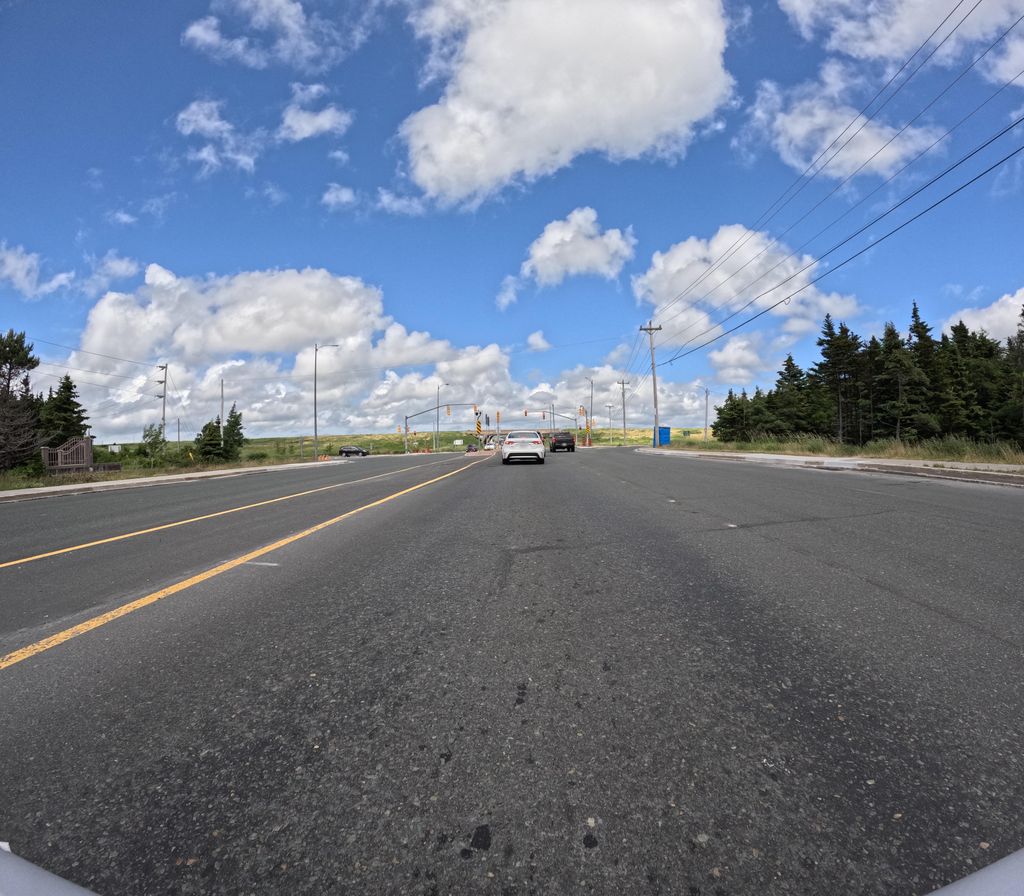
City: st_johns